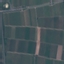
Land use / land cover class: PermanentCrop